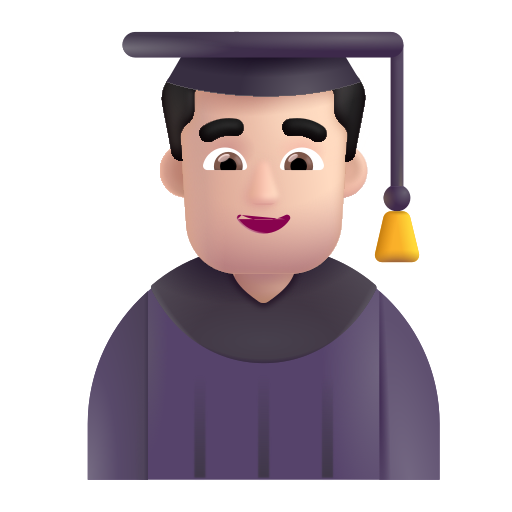
man student color light